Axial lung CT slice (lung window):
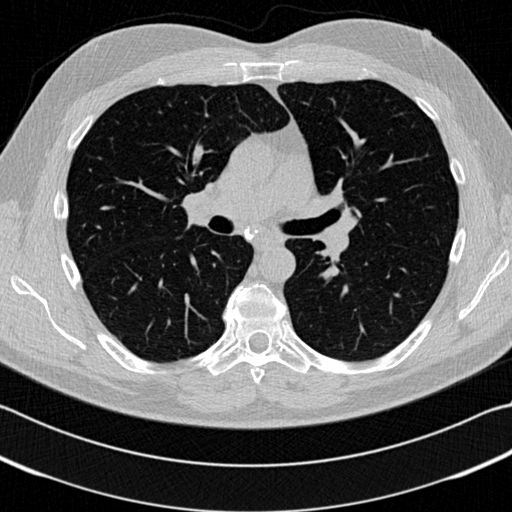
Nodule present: no